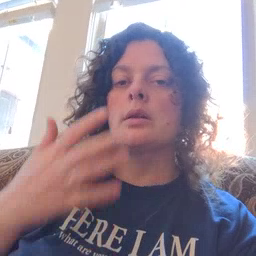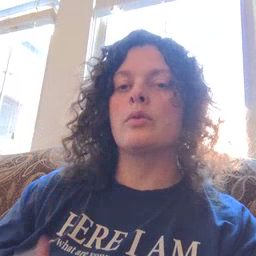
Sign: tiger